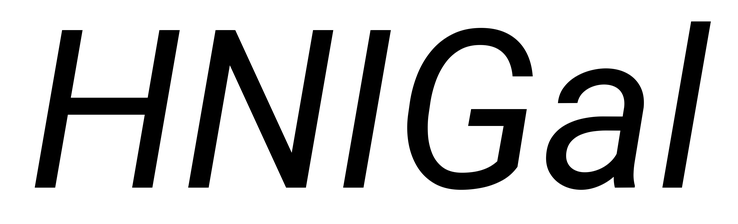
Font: Roboto-Italic_Italic